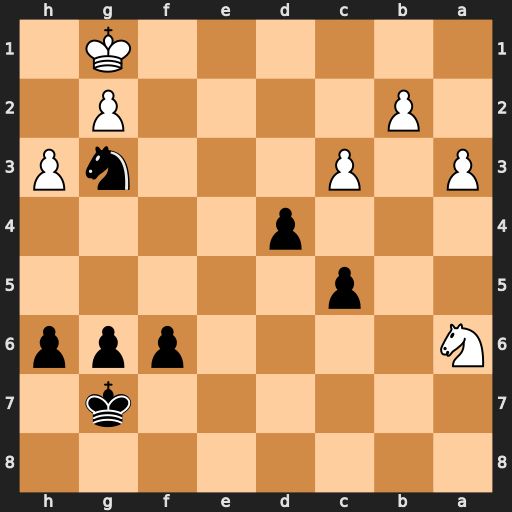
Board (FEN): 8/6k1/N4ppp/2p5/3p4/P1P3nP/1P4P1/6K1
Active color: b
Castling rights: -
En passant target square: -
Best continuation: d3 Kf2 d2